Interaction volume radius: 10 \u00c5
Interaction volume height: 10 \u00c5
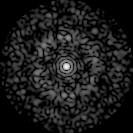
Disorder parameter: 0.8244